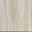
Piece: xx